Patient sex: F
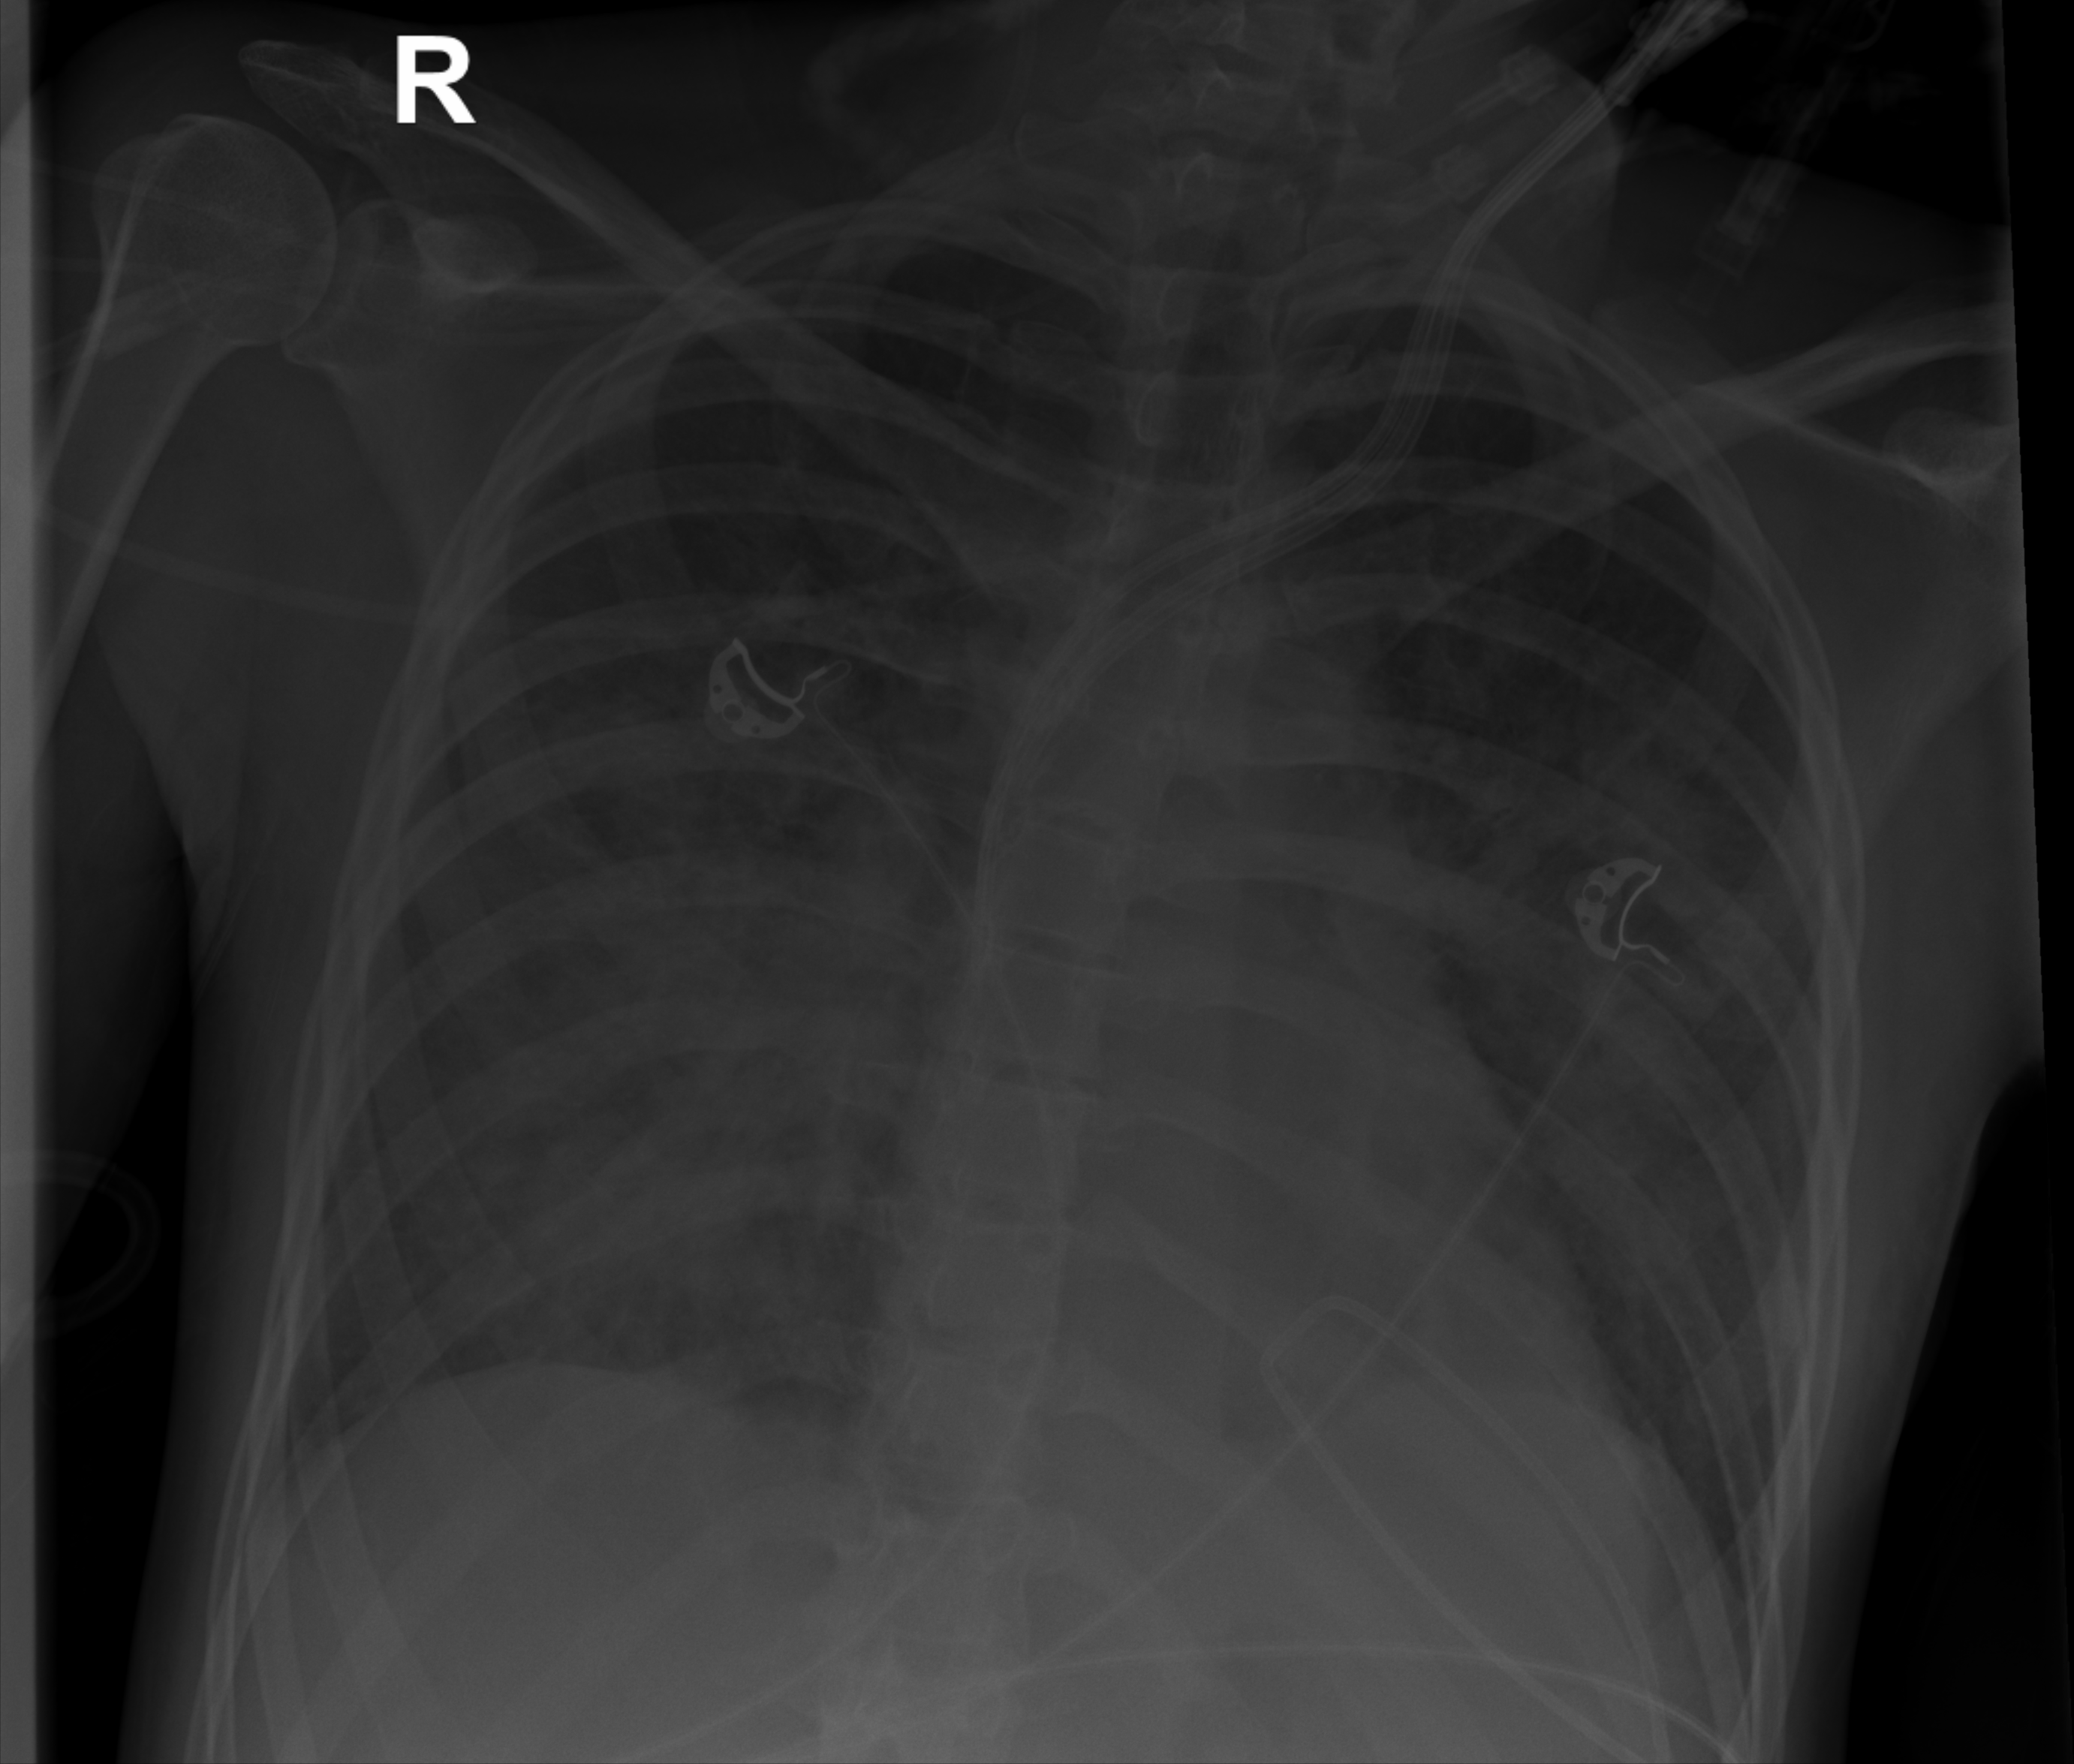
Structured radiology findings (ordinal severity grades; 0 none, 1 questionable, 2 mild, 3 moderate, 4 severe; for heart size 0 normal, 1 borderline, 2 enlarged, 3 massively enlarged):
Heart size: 0
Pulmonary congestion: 2
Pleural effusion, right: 0
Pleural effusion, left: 0
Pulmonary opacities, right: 3
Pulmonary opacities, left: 2
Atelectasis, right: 2
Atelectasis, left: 2